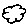
Label: cloud